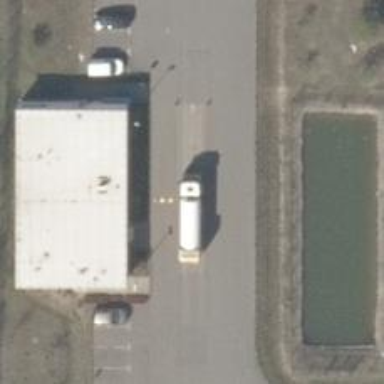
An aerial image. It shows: Weighbridge facility.